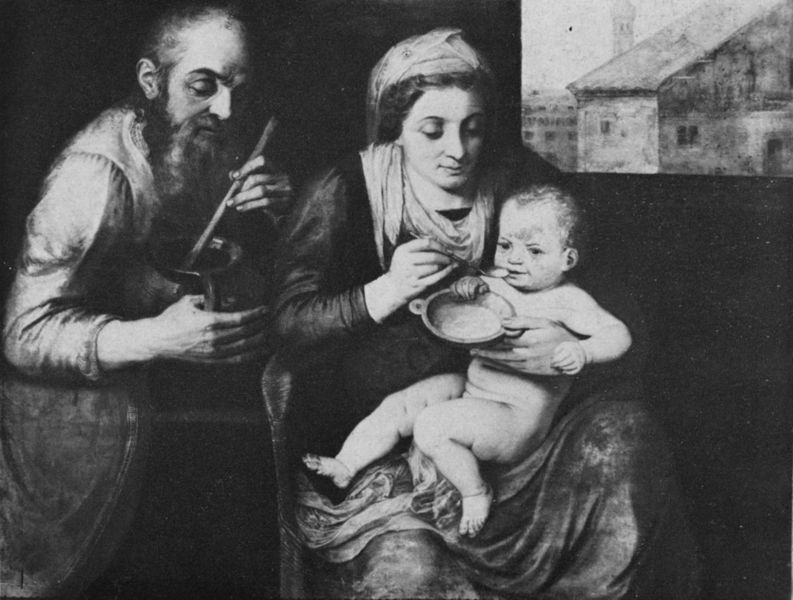
Titel: Die heilige Familie
Künstler: Frans Floris
Institution: Kremsier, Gemäldegalerie
Schlagwörter: gruppe, hand, mann, nackt, stadt, fenster, frau, schwarz, weiss, zeichnung, zimmer, ausblick, dach, haus, tuch, bart, halten, kleidung, schale, schüssel, teller, eltern, familie, kind, mutter, vater, turm, krug, topf, baby, essen, löffel, kopftuch, schoß, gefäss, zwiebelturm, füttern, schwarz weiss, stich, kleinkind, gütig, maria, koch, kochlöffel, umrühren, säugling, geduld, geduldig, brei, gedlud